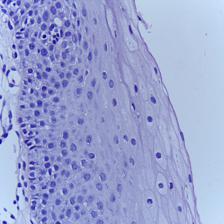
Diagnosis: Normal